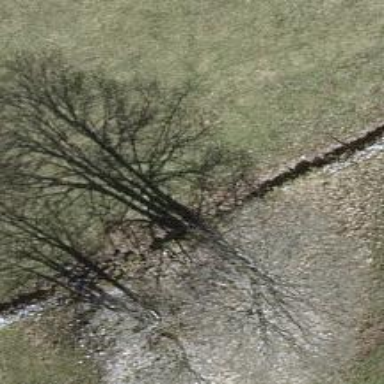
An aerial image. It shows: Wall is shown in the image.